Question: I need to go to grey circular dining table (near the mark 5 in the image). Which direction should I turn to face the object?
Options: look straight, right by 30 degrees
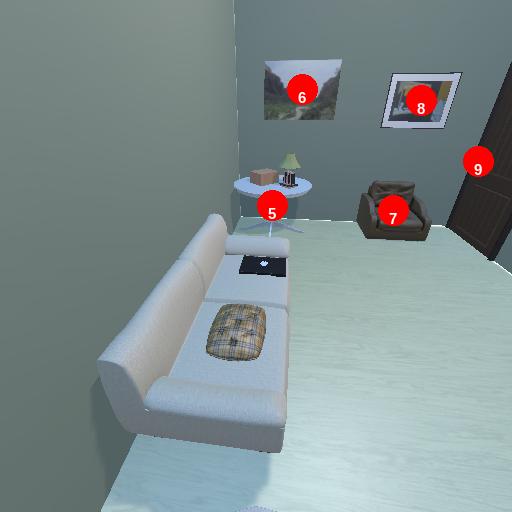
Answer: look straight